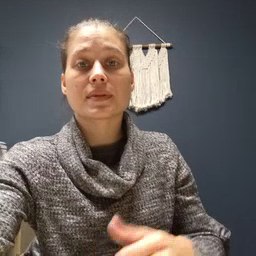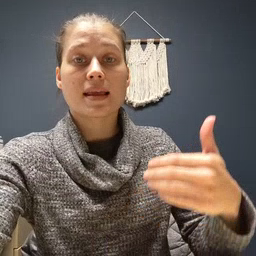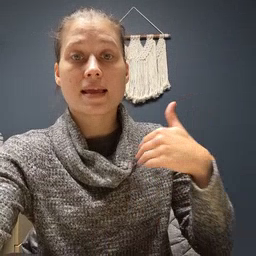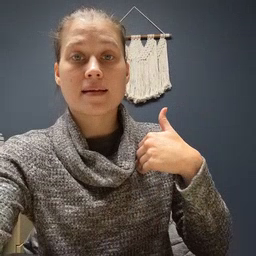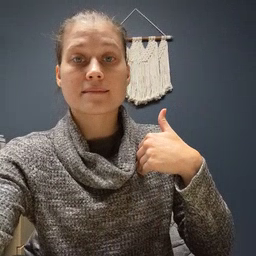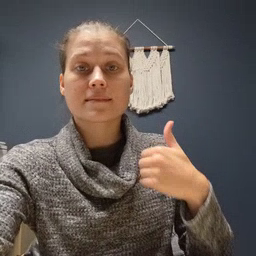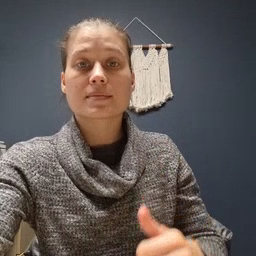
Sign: have